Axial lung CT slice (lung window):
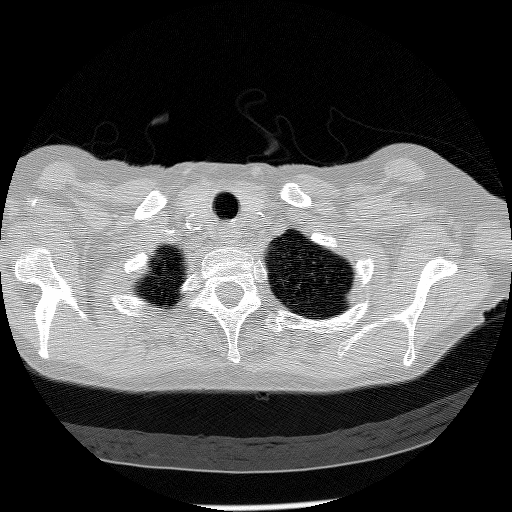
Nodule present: no